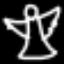
Label: angel